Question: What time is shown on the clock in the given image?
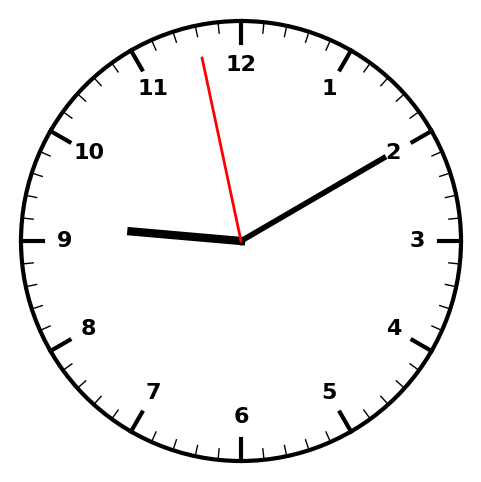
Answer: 09:09:58